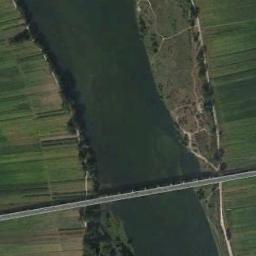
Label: bridge